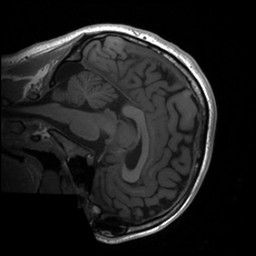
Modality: T1w
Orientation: sagittal
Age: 21
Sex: male
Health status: healthy